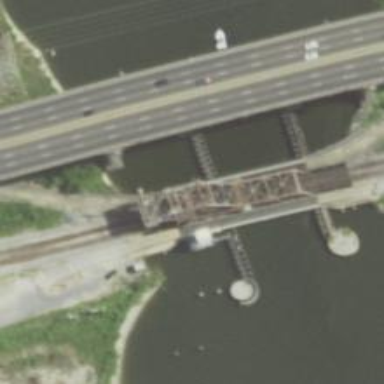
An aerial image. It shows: Bascule movable bridge over track.